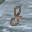
Label: 8